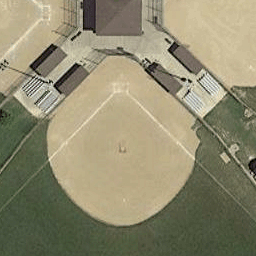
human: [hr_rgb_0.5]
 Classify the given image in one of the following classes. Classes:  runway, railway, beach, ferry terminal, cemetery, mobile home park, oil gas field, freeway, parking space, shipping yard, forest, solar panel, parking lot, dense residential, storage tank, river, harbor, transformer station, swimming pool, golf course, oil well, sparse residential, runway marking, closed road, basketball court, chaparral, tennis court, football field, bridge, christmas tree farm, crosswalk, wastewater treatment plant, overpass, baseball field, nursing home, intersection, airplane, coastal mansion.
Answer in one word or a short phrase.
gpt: baseball field